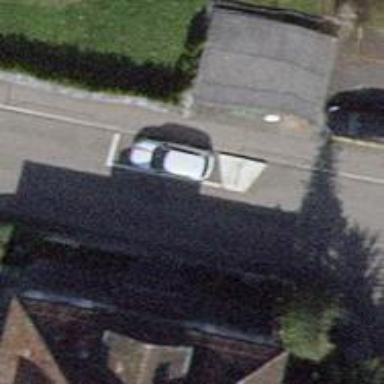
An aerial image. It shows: Traffic calming feature called choker.